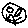
Label: smiley face